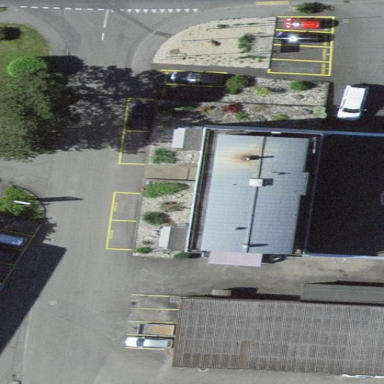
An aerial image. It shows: Industrial building with flat roof.